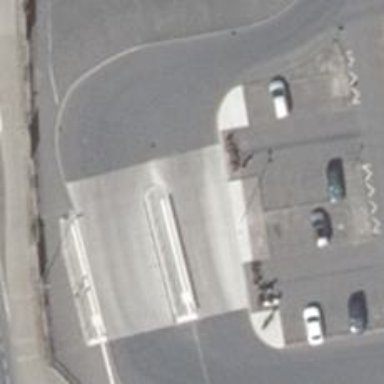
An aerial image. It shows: Asphalt road designated for service vehicles.